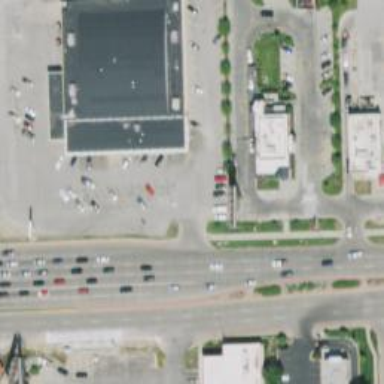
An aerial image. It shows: Retail building.